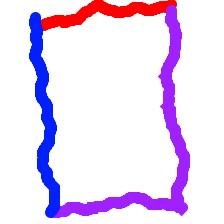
Shape: rectangle